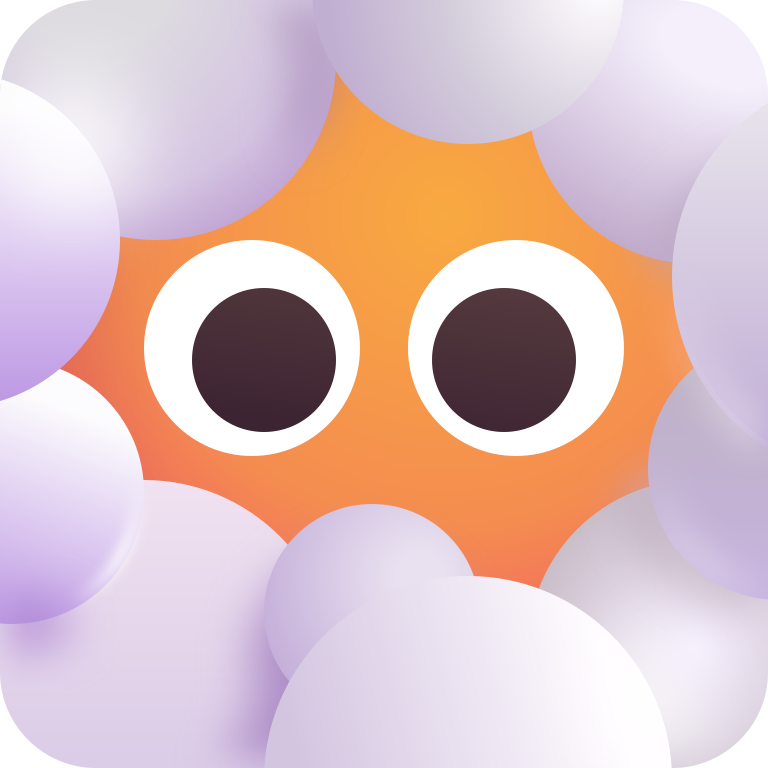
face in clouds color